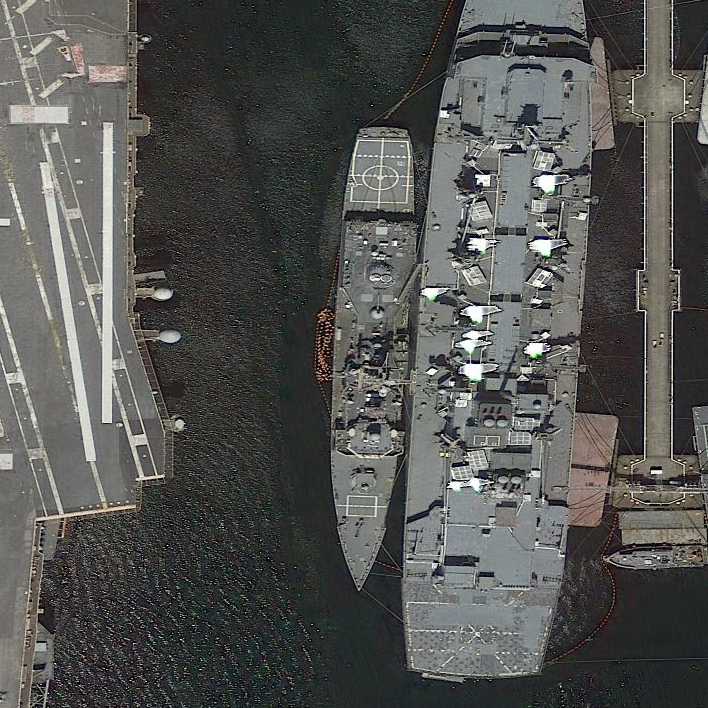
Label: cruiser